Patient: sex F, age 35
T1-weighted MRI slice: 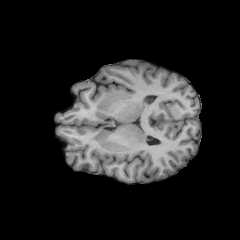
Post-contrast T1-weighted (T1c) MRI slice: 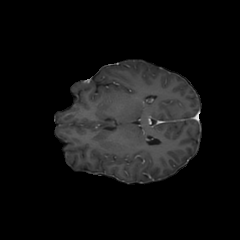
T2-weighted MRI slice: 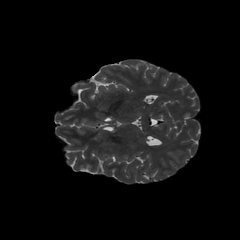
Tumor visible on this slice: no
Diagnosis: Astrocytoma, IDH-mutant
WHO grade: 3